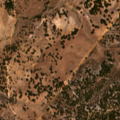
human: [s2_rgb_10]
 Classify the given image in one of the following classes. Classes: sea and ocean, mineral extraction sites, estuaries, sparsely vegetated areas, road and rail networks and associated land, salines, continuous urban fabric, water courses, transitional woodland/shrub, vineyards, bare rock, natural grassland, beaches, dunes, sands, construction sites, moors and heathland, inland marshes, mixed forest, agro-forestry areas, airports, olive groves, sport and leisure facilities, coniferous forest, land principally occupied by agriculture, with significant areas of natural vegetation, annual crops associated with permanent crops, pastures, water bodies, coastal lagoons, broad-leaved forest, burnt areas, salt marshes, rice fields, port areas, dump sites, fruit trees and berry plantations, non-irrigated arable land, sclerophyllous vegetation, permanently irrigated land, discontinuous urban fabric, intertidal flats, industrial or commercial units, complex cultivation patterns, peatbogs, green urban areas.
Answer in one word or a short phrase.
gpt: pastures, agro-forestry areas, broad-leaved forest, transitional woodland/shrub